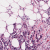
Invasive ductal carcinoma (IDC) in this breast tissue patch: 1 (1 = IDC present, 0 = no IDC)